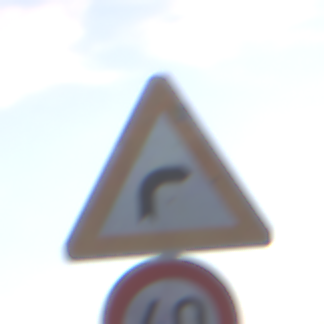
Verkehrszeichen: KurveRechts
Zusatzzeichen unten: Geschwindigkeit40
Umgebung: Outdoor, RoadRail
Tageszeit: SunriseSunset
Wetter: PartlyCloudy
Licht: Natural
Jahreszeit: NotSpecified
Kontrast: LowContrast